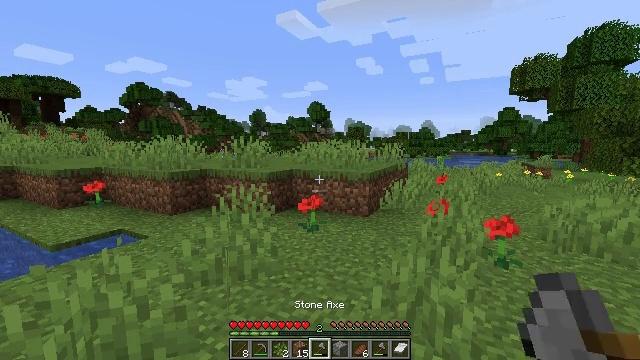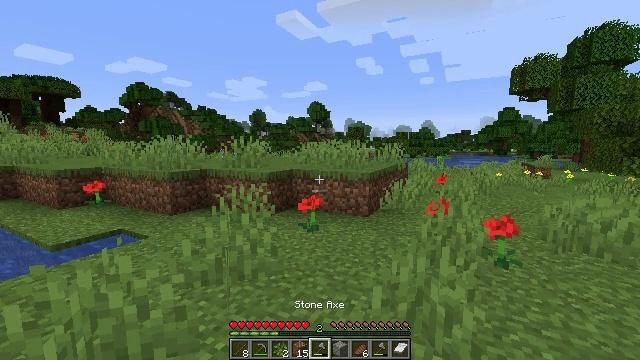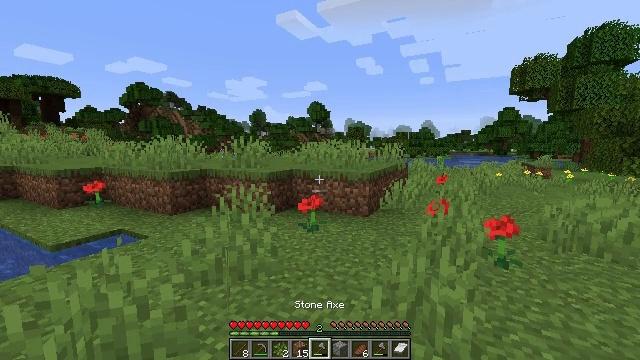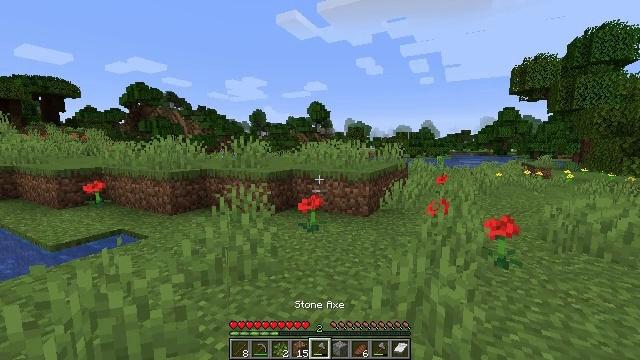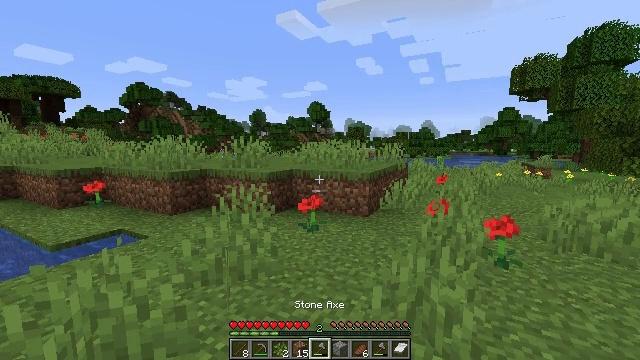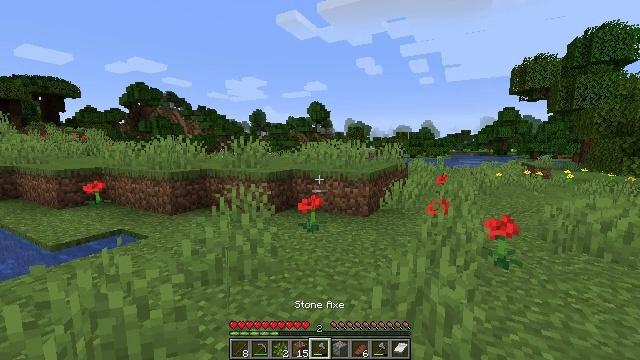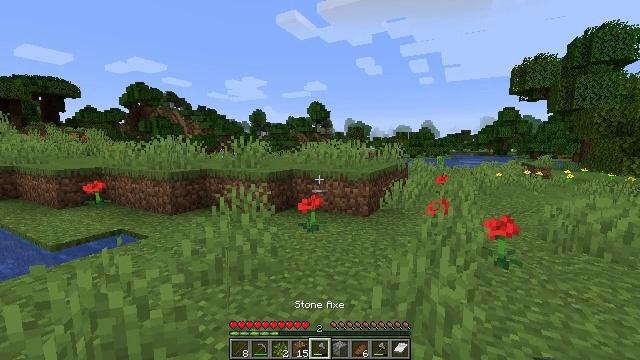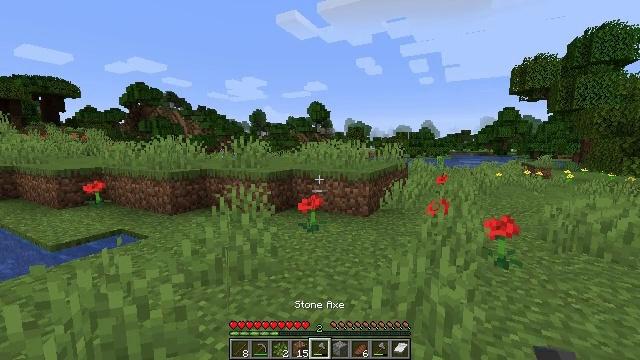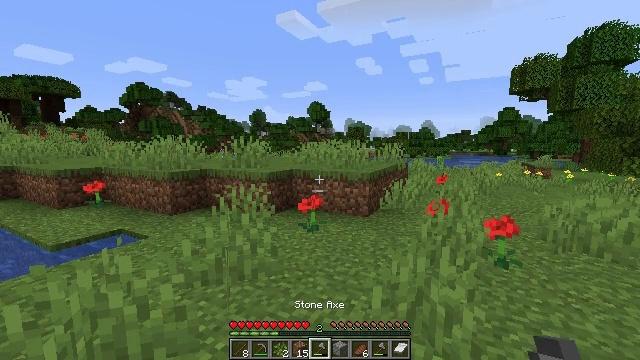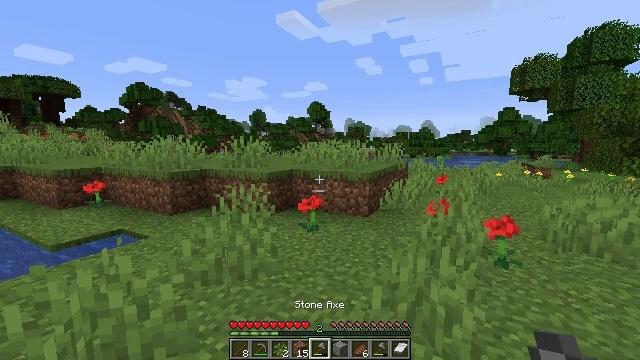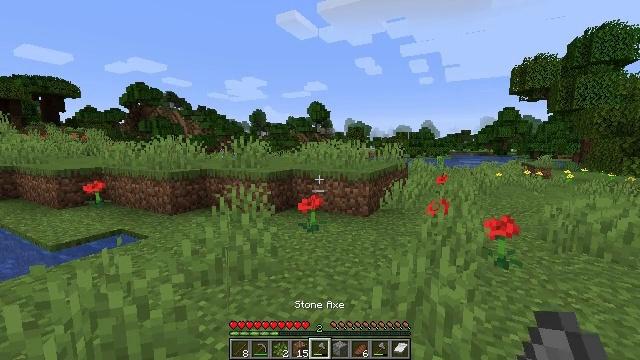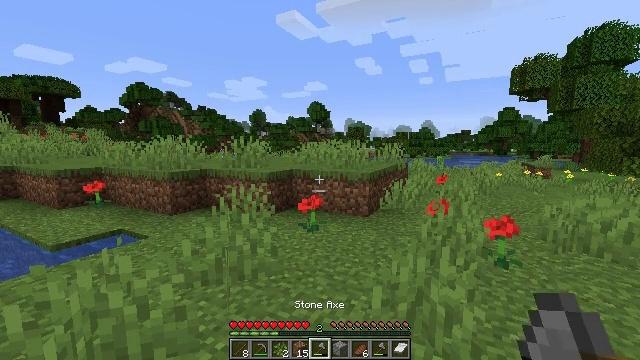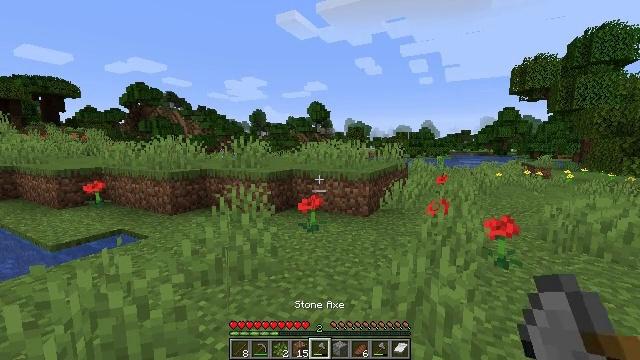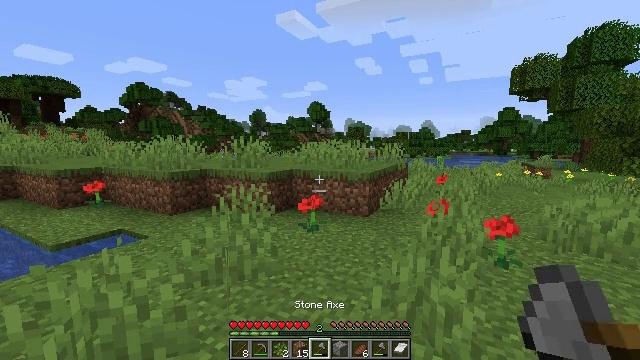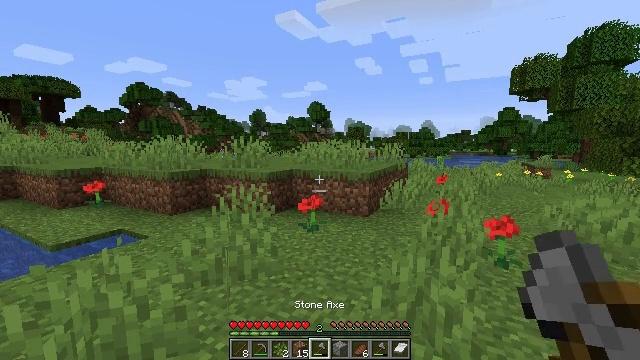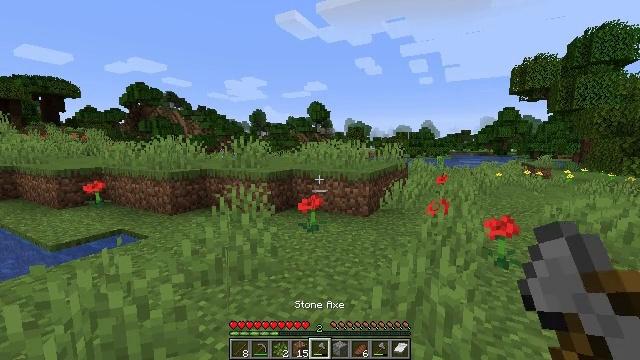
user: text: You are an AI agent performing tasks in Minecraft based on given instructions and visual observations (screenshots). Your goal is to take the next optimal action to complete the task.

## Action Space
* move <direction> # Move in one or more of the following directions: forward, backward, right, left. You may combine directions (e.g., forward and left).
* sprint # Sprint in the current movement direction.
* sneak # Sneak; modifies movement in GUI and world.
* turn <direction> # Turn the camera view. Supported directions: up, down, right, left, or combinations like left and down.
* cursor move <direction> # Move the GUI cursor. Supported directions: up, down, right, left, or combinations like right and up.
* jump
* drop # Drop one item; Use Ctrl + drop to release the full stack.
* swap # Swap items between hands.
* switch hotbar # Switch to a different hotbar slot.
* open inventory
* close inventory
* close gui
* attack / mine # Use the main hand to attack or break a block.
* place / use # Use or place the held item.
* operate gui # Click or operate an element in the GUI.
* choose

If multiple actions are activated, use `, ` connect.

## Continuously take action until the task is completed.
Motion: motion action
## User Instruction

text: Harvest sugar cane from the plant.
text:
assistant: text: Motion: sprint
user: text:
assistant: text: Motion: sprint
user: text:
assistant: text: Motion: sprint
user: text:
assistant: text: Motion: sprint
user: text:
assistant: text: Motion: sprint
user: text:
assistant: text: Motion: sprint
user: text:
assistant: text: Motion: sprint
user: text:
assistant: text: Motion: sprint
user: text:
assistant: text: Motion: sprint
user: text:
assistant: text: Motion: sprint
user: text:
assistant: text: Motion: sprint
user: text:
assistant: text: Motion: sprint
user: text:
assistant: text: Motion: sprint
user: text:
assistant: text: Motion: sprint
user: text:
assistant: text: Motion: sprint
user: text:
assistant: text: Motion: sprint
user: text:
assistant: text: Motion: sprint
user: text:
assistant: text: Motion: sprint
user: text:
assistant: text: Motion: sprint
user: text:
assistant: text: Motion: sprint
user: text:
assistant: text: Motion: sprint
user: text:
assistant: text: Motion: sprint
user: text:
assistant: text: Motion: sprint
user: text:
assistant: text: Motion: move forward, sprint
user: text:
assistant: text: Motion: move forward, sprint
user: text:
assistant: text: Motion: move forward, sprint
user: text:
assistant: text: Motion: move forward, sprint
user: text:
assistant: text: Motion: move forward, sprint
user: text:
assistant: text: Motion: move forward, sprint, turn left
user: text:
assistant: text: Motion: move forward, sprint, turn left